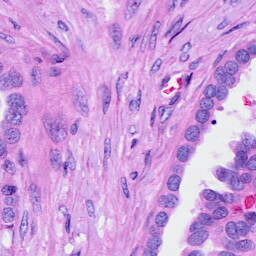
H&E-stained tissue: Ovarian